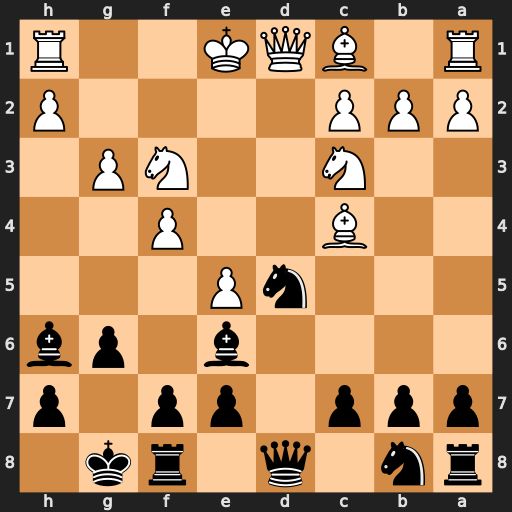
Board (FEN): rn1q1rk1/ppp1pp1p/4b1pb/3nP3/2B2P2/2N2NP1/PPP4P/R1BQK2R
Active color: b
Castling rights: KQ
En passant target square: -
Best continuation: Nxc3 Qxd8 Rxd8